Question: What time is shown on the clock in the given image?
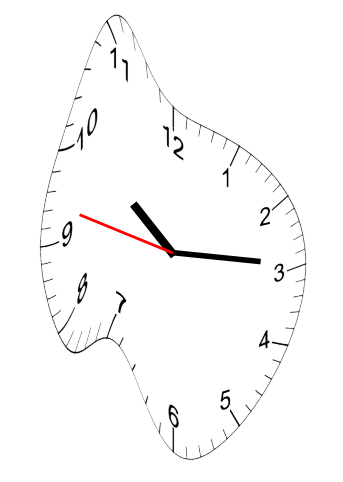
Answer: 10:14:47